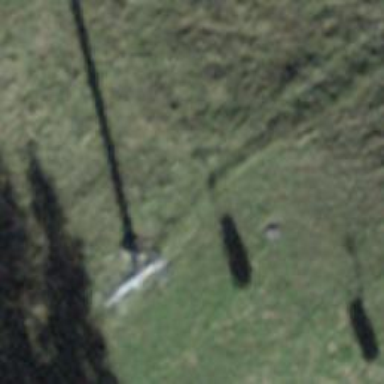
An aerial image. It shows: Pylon for aerialway.